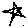
Label: star